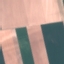
Land use / land cover: AnnualCrop